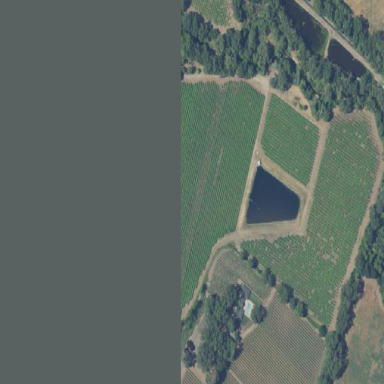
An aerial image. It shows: Vineyard where grapes are grown.